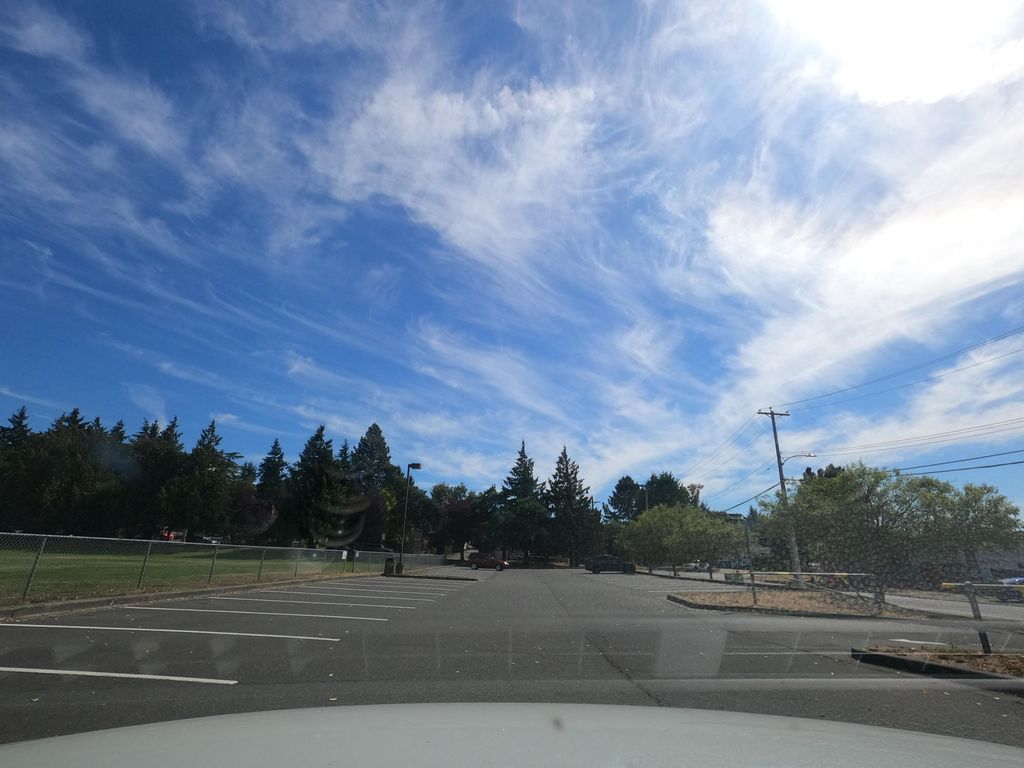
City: victoria